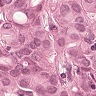
Metastatic tissue present: yes